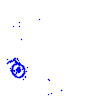
Particle: kaon